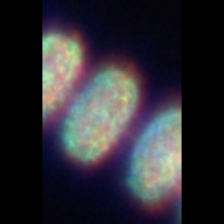
Taxon: Thalassiosira
Group: Diatoms